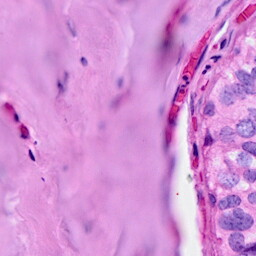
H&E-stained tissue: Breast